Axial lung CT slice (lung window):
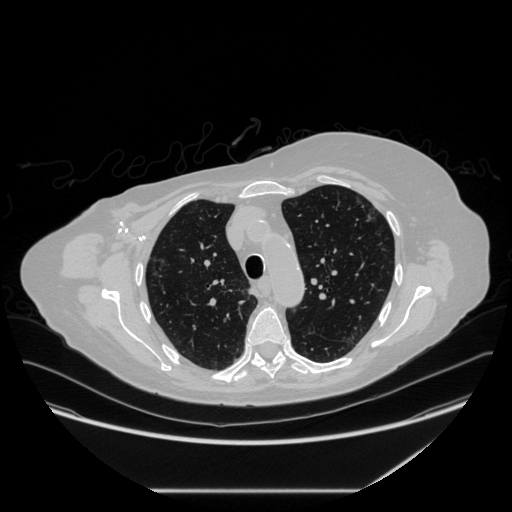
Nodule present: no